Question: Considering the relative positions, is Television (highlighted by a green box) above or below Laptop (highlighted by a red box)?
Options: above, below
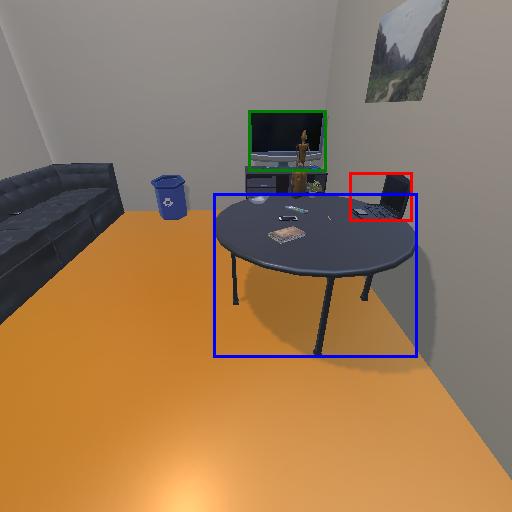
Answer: above